Question: I am trying to achieve a histogram with two main properties, and have managed to generate each individually but have no idea how to combine the two methods to produce what I want.
I am aiming for a stacked histogram plotting Age (in 5 year bins) along the X axis, split into two stacked bars (Admission=1, Admission=0), displayed as a proportion/percentage of the bin admitted/not admitted.
dataset:
'''
> dput(head(example_data))
structure(list(GAPS = c(26L, 16L, 21L, 15L, 17L, 13L), Age = c(62L,
62L, 62L, 58L, 70L, 70L), Admitted = c(0L, 1L, 1L, 0L, 0L, 0L
)), row.names = c(NA, 6L), class = "data.frame")
'''
I am working in R, but the dataset originates from a pandas dataframe and if an easier solution exists in python matplotlib etc, I am happy to use that instead.
So far, I can generate a bar chart for each age with the proportions on the Y axis as desired by using the below code:
'''
myTable<-table(dataset$Admitted, dataset$Age)
myTable
myTable2<-prop.table(myTable, 2)
barplot(myTable2)
barplot(myTable2,legend=rownames(myTable2), xlab="Age", col=c(7, 4))
'''

I can also easily create a simple binned histogram, by simply using
'''
hist(dataset$Age)
'''
My question is how I can go about adapting the barplot method to instead incorporate a histogram, as the result is too busy including every age possibility.
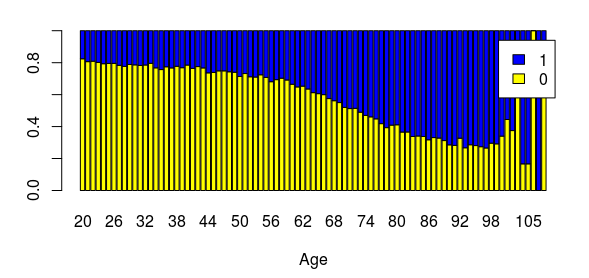
Answer: You could create bins, e.g. every ten years. For this use the 'cut()' function.
'''
dat$age.bins <- as.numeric(as.character(cut(dat$age, breaks=(0:10)*10, labels=(1:10)*10)))
myTable3 <- with(dat, prop.table(table(adm, age.bins), 2))
barplot(myTable3, legend=rownames(myTable3), xlab="Age", col=c(7, 4))
'''
### Result
<URL>
### Data
'''
set.seed(42)
dat <- data.frame(age=rnbinom(1e4, 5, mu=30),
adm=rbinom(1e4, 1, 2/6))
'''